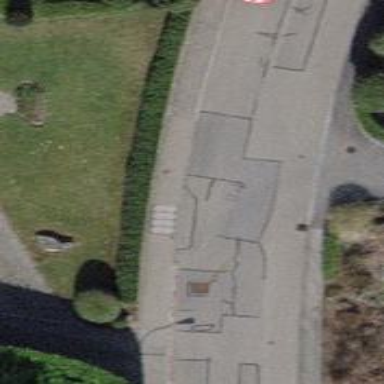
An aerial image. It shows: Asphalt sidewalk along the footway.